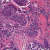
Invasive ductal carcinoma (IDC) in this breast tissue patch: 0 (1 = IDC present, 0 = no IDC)